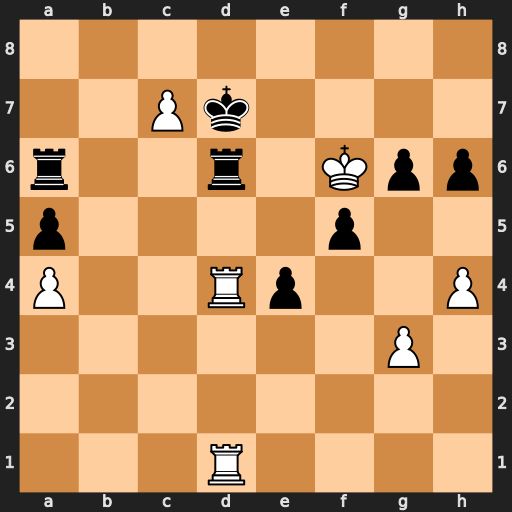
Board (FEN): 8/2Pk4/r2r1Kpp/p4p2/P2Rp2P/6P1/8/3R4
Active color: w
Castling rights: -
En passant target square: -
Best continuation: Rxd6+ Rxd6+ Rxd6+